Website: home-depot
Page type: review-order
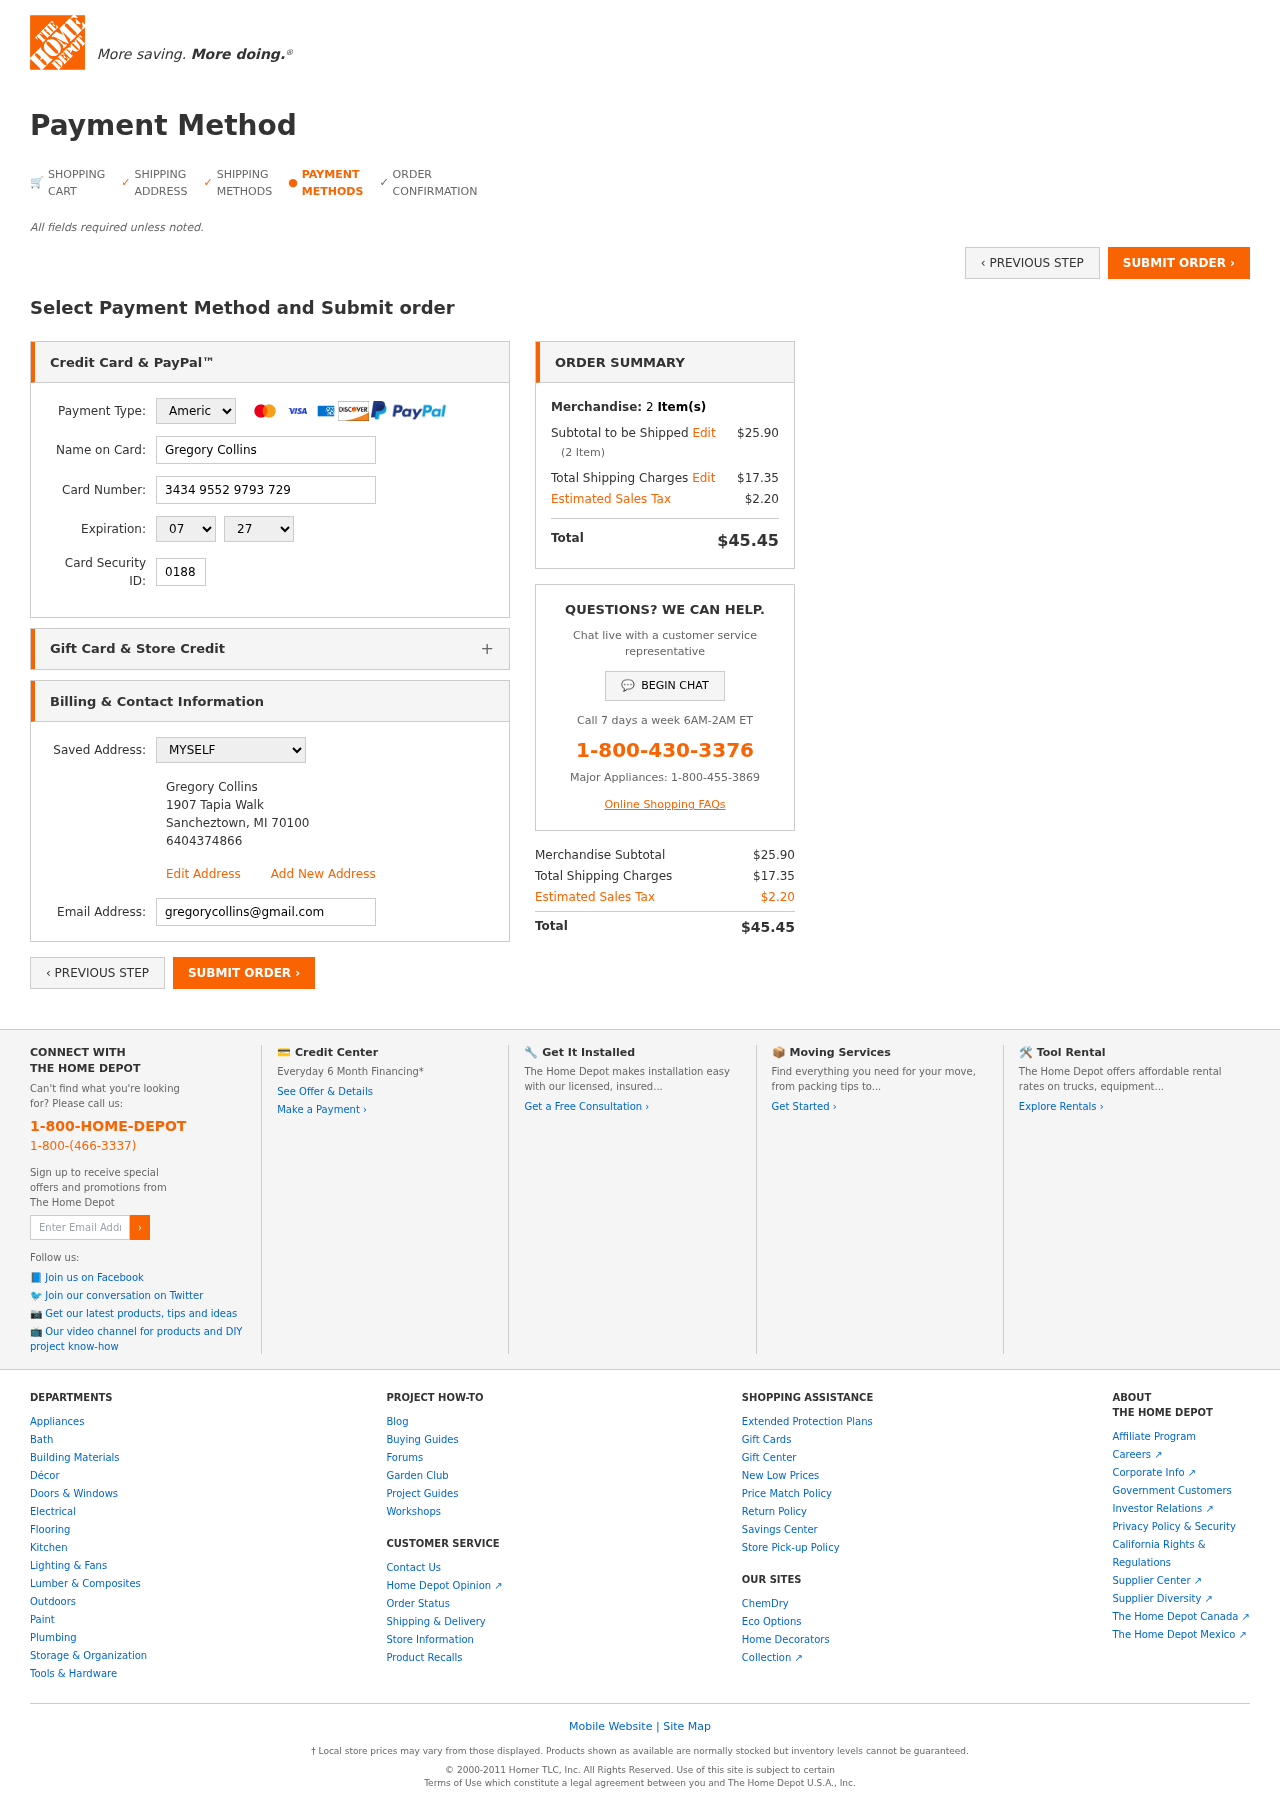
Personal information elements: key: PII_CARD_CVV
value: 0188
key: PII_CARD_EXPIRY_MONTH
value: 07
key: PII_CARD_EXPIRY_YEAR
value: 27
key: PII_CARD_NUMBER
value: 3434 9552 9793 729
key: PII_CARD_TYPE
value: American Express
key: PII_EMAIL
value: gregorycollins@gmail.com
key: PII_FULLNAME
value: Gregory Collins
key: PII_FULLNAME2
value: Gregory Collins
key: PII_STREET2
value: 1907 Tapia Walk
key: PII_CITY2
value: Sancheztown
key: PII_STATE_ABBR2
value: MI
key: PII_POSTCODE2
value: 70100
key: PII_PHONE2
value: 6404374866
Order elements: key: ORDER_NUM_ITEMS
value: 2
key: ORDER_SUBTOTAL
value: $25.90
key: ORDER_NUM_ITEMS2
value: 2
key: ORDER_SHIPPING_COST
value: $17.35
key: ORDER_TAX
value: $2.20
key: ORDER_TOTAL
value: $45.45
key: ORDER_SUBTOTAL2
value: $25.90
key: ORDER_SHIPPING_COST2
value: $17.35
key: ORDER_TAX2
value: $2.20
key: ORDER_TOTAL2
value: $45.45